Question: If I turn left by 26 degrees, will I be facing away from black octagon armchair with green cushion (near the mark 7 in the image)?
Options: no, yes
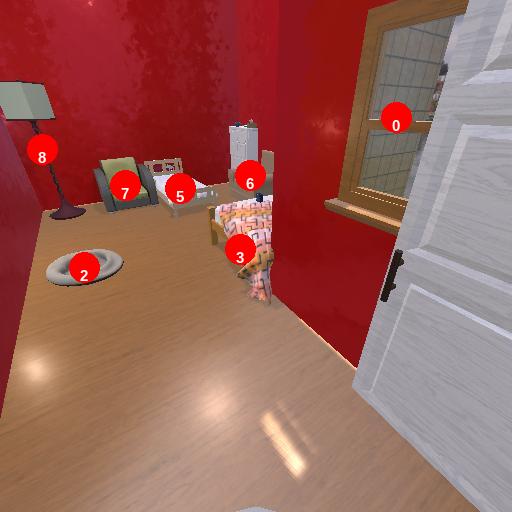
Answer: no